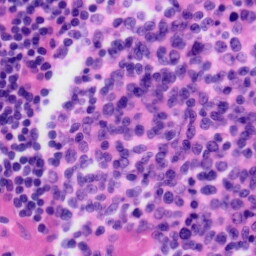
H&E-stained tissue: Tonsil